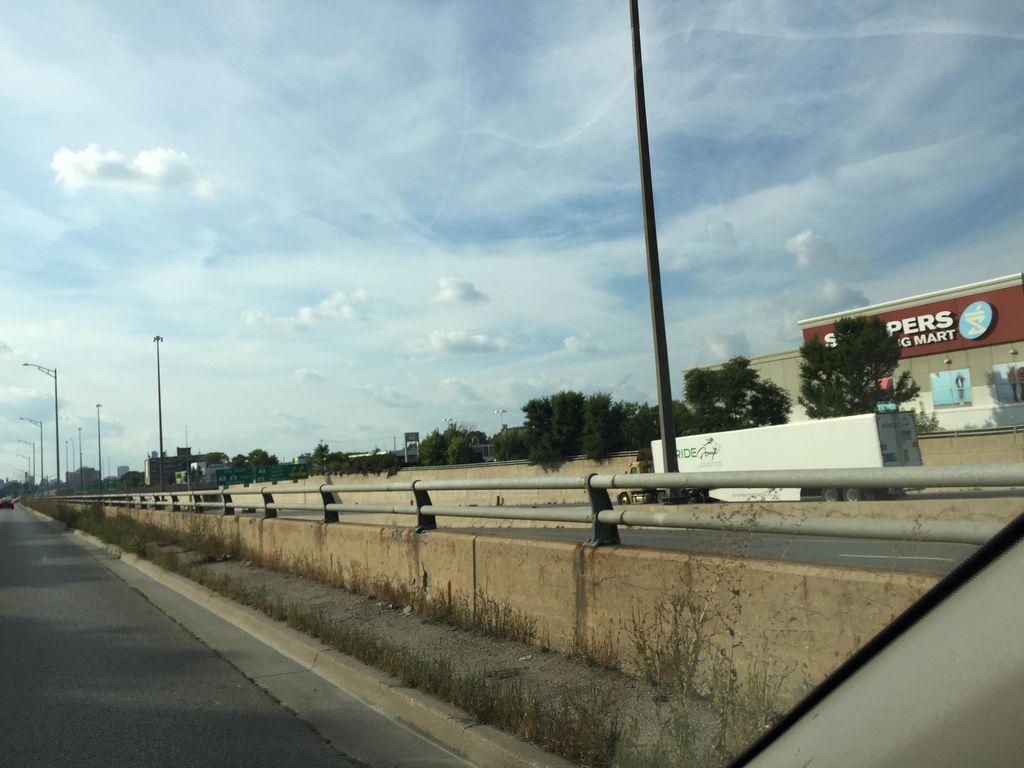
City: kitchener-waterloo